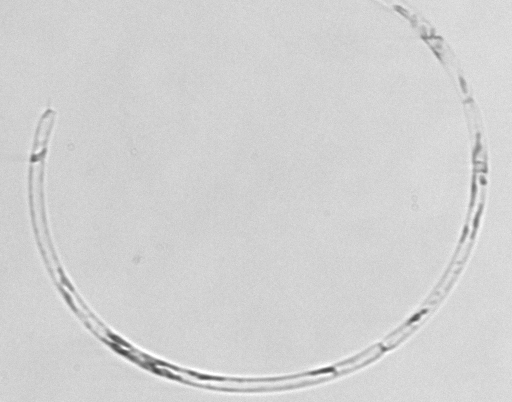
Label: Guinardia_striata